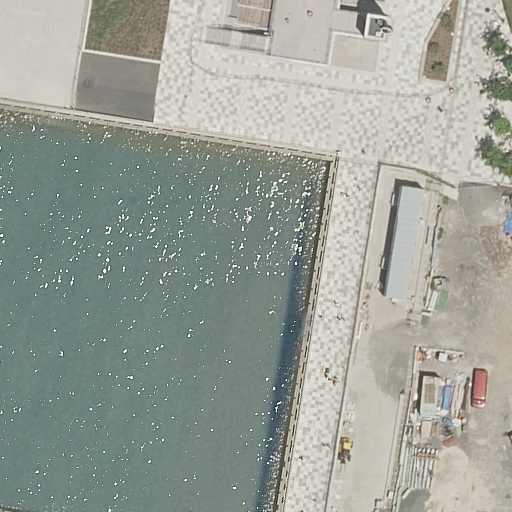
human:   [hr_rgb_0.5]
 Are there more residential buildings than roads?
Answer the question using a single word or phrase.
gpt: no

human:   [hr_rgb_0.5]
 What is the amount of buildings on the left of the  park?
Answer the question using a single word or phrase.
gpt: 0

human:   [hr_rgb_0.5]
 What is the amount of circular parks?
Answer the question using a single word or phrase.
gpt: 0

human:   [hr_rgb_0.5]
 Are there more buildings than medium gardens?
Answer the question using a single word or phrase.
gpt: yes

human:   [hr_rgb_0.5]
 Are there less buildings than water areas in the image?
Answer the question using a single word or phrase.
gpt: no

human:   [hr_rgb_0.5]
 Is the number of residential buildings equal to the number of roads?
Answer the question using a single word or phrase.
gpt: no

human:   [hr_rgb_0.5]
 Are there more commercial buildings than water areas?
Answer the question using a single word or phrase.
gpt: no

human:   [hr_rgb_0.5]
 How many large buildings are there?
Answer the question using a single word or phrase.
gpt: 0

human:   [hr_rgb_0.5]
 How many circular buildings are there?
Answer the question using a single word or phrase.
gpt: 0

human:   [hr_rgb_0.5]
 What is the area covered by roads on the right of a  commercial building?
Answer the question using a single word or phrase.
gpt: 0m2

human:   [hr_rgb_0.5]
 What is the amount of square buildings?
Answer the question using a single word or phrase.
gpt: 0

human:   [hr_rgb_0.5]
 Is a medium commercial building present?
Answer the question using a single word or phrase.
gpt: no

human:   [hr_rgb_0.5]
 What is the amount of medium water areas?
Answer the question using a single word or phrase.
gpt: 0

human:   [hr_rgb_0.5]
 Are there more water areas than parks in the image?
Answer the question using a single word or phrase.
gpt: no

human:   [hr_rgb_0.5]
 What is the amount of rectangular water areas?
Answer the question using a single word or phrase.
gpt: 1

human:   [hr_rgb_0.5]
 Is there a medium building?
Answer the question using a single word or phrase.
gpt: yes

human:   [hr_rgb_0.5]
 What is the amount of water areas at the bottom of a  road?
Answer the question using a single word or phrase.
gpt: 1

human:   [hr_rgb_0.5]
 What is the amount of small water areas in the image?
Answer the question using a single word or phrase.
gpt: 0

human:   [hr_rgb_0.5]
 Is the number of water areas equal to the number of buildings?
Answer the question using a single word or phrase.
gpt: yes

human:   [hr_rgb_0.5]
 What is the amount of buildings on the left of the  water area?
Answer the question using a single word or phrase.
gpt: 0

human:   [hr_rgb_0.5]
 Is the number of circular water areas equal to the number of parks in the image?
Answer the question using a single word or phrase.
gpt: no

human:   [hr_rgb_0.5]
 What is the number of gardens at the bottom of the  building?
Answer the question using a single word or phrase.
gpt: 0

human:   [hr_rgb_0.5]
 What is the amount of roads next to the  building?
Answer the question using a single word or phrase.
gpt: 4

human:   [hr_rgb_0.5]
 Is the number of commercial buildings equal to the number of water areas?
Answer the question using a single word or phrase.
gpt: no

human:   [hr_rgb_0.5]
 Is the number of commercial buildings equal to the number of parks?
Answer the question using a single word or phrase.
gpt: no

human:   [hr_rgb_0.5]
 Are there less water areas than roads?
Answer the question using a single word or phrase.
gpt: yes

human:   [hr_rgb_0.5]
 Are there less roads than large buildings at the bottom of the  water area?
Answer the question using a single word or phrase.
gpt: no

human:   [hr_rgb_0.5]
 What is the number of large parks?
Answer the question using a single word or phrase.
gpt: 1

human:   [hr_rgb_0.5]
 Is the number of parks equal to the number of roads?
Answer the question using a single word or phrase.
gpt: no

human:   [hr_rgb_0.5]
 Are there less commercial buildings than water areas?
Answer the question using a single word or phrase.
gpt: yes

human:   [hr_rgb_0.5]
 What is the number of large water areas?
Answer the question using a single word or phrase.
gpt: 1

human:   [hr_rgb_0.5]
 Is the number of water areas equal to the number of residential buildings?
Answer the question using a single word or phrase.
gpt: yes

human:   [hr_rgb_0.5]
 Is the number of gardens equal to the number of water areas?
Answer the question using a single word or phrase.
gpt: yes

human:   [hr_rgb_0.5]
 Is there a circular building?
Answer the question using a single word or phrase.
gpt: no

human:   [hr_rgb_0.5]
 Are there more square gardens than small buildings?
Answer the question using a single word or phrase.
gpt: no

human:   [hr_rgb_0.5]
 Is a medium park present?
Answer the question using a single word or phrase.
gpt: no